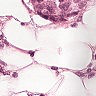
Metastatic tissue present: yes